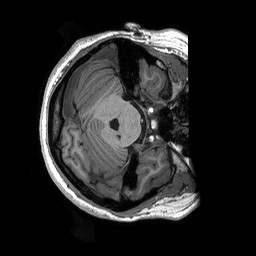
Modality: T1w
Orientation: axial
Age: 25
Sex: female
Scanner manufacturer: siemens
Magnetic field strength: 3 T
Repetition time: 2.53 s
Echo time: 0.00227 s